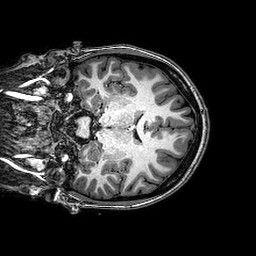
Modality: T1w
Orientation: coronal
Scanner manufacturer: philips
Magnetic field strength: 3 T
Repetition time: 0.008142 s
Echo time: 0.00373 s